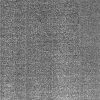
Atmospheric dust classification: dusty